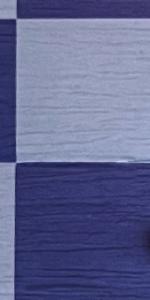
Label: Empty